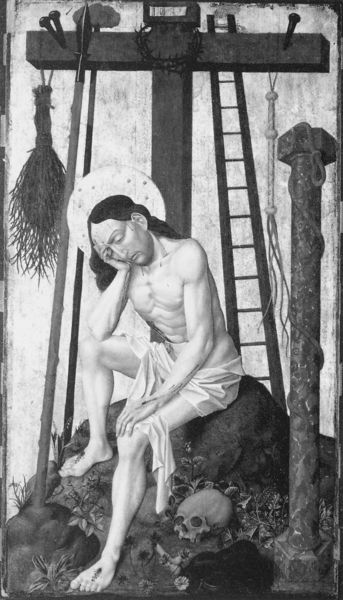
Titel: Schmerzensmann
Institution: Boston, Museum of Fine Arts
Schlagwörter: blätter, hand, nackt, blumen, säule, gras, tuch, schädel, stein, tod, tot, trauer, gewand, strick, traurig, heu, reisig, leiter, lanze, besen, nagel, nägel, denken, fuss, kreuz, religion, pfahl, seil, peitsche, heiligenschein, skelett, totenkopf, christus, jesus, kreuzabnahme, kreuzigung, wunden, wundmale, elend, mittelalter, speer, totenschädel, dornenkrone, schwrzweiss, heilgenschein, golgatha, geissel, heilligenschein, leiger